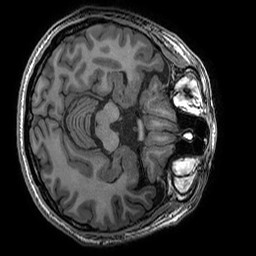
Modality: T1w
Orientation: axial
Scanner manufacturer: ge
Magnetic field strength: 3 T
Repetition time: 0.008156 s
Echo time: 0.00318 s